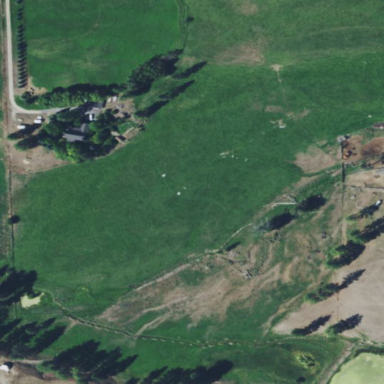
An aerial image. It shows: Farmland with native pasture crops.